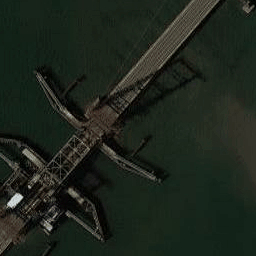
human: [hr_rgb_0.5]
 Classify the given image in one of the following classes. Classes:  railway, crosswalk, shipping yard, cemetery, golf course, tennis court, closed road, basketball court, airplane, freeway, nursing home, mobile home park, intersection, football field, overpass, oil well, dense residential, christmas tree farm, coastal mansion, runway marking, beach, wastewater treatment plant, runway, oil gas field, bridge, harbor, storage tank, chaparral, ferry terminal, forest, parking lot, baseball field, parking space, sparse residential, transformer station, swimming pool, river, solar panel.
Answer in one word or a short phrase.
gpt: bridge